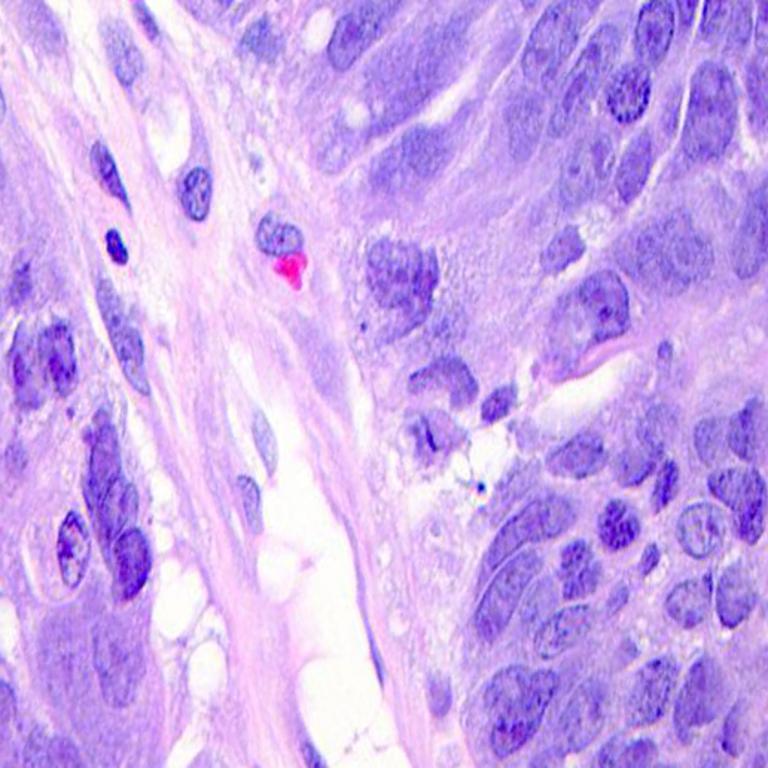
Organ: colon
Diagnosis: adenocarcinomas